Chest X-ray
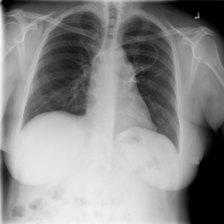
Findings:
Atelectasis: negative
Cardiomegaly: negative
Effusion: negative
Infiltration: negative
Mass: negative
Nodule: negative
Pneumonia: negative
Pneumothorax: negative
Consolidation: negative
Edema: negative
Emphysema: negative
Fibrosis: negative
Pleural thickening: negative
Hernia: negative